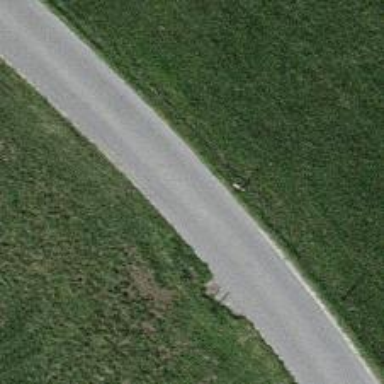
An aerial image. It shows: Unclassified road.